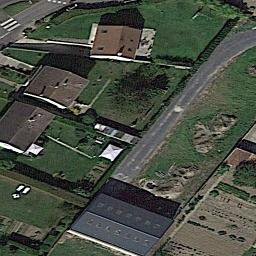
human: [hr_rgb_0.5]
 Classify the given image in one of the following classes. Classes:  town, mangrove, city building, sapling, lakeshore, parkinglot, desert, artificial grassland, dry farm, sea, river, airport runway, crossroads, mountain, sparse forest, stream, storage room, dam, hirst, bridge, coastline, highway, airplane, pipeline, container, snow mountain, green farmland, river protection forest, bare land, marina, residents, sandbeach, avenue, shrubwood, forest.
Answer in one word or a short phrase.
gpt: residents